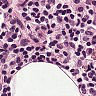
Metastatic tissue present: no